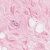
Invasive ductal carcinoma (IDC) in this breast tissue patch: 0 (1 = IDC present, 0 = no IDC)